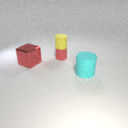
large red metal cube in front of small red rubber cylinder